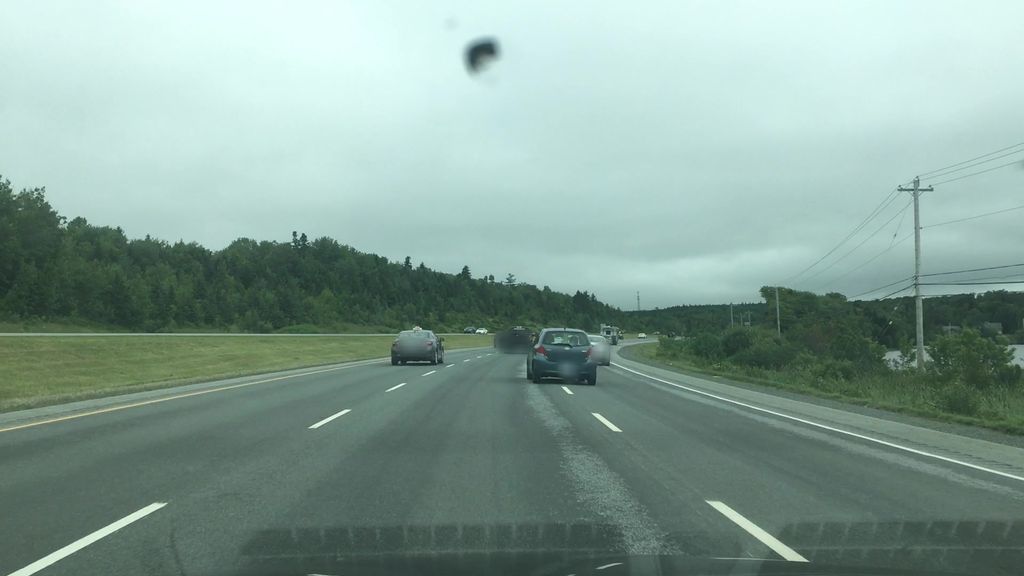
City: halifax